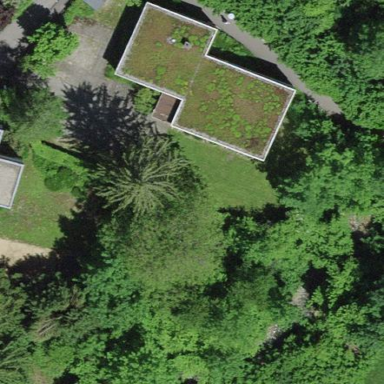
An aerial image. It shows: Kindergarten.